Question: As the questions already says: When I add a prototype UITableViewCell to my TableView, the cell is not displayed at the top, here is a image:

How can I get the cell to the top of my TableView again?
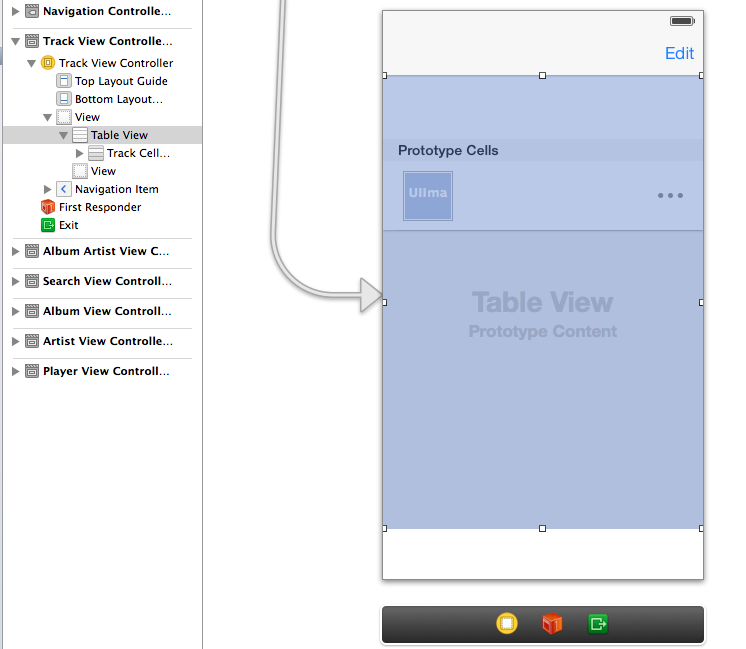
Answer: The problem is that your trackViewController.automaticallyAdjustsScrollViewInsets == YES, so additional topInset of 64px will be added to first UIScrollView in its view (this is UITableView in your case).
You can do the following:
Set table view origin y to 0
or
set automaticallyAdjustsScrollViewInsets to NO.